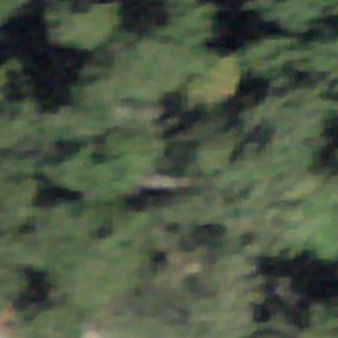
Label: other